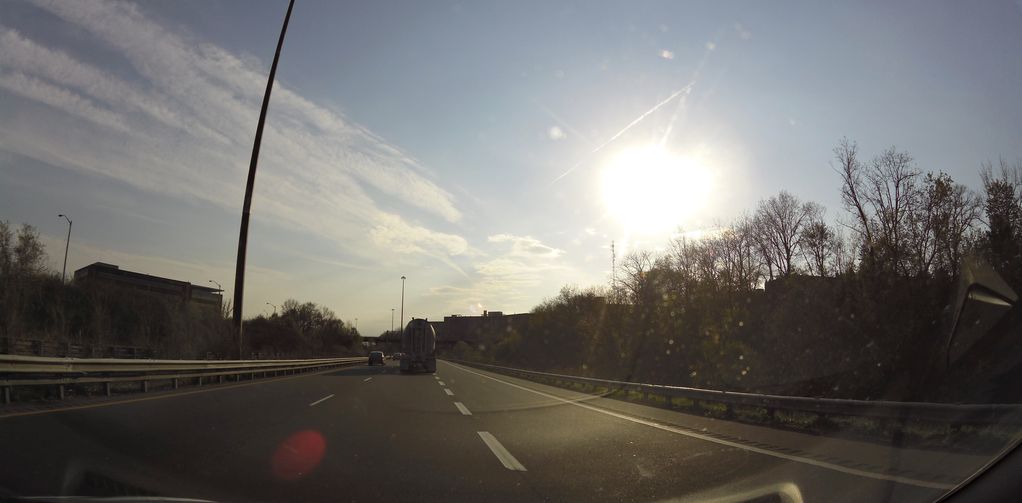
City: hamilton